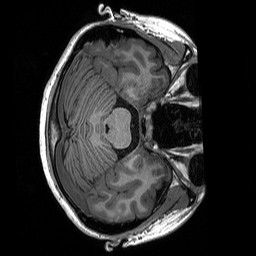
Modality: T1w
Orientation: axial
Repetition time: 8 s
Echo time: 0.066 s